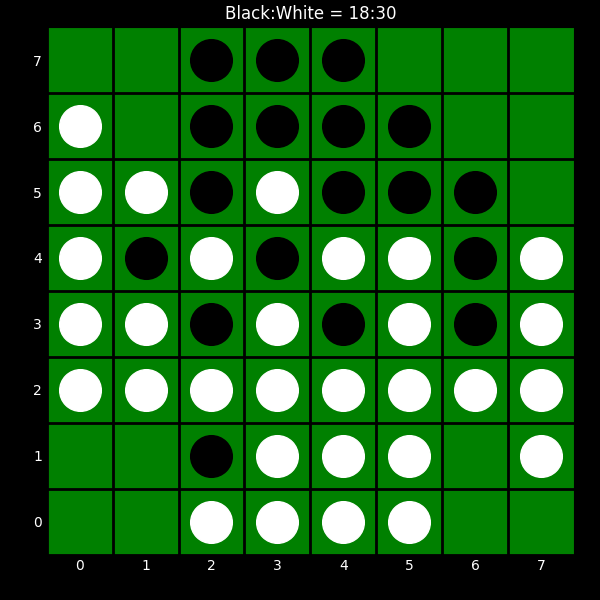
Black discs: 18
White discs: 30